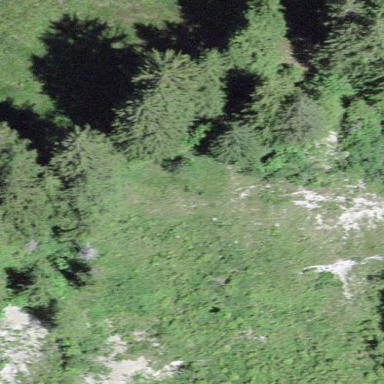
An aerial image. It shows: Forest area.